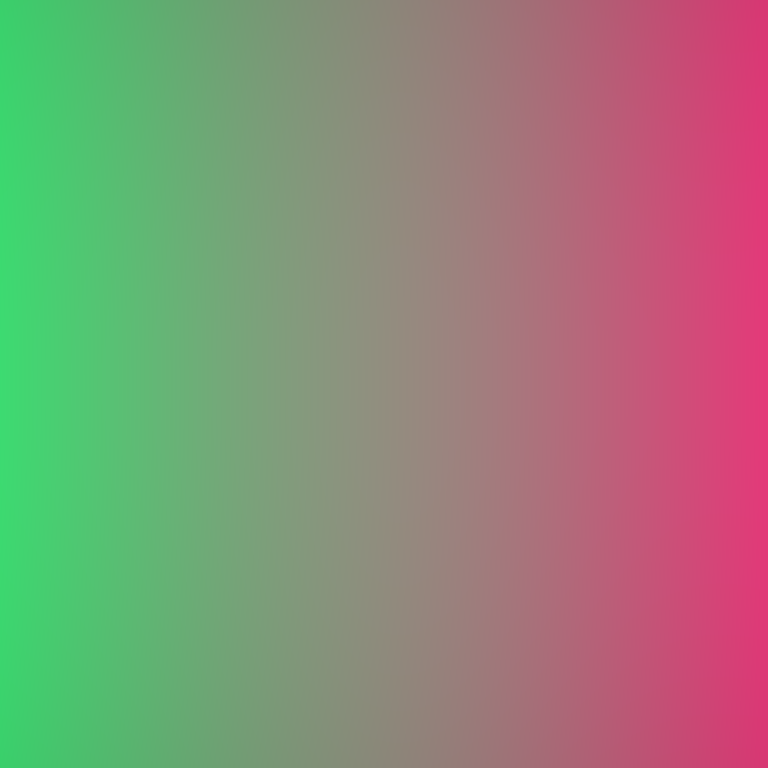
Abstract light effect, smooth gradient from vibrant green to soft pink, calm atmosphere, diffuse light, no room, no furniture, no objects.